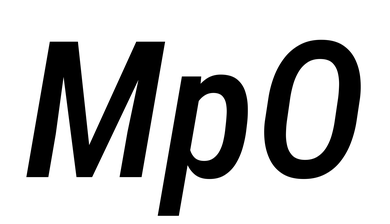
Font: Roboto-Italic_Condensed_Medium_Italic